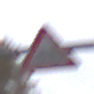
Verkehrszeichen: RadverkehrRechts
Umgebung: Outdoor, Nature
Tageszeit: Midday
Wetter: Overcast
Licht: Natural
Jahreszeit: Autumn
Kontrast: LowContrast